Question: I'm working on a two-pane SwiftUI app with a sidebar and detail pane in a 'DoubleColumnNavigationView'.
I would like to open a 'NavigationLink' from the toolbar of the sidebar into the detail pane, as seen in "open from sidebar" in the gif below).
However, the view opens as a stack instead, as seen in "open from toolbar" in the gif below.
Using 'isDetailLink(true)' appears to have no effect.

'''
struct ContentView: View {
var body: some View {
NavigationView {
List {
NavigationLink(destination: Text("Opened from sidebar")) {
Text("Open from sidebar")
}
}.listStyle(SidebarListStyle())
.navigationTitle("Sidebar")
.toolbar {
ToolbarItem {
// This should open in detail pane
NavigationLink(destination: Text("Opened from toolbar")) {
Text("Open from toolbar")
}
}
}
Text("Detail pane")
}.navigationViewStyle(DoubleColumnNavigationViewStyle())
}
}
'''
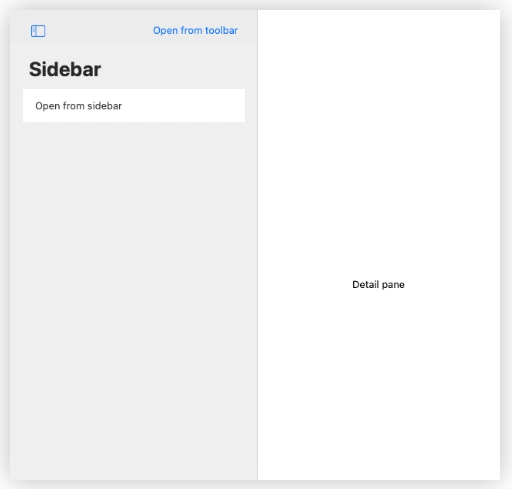
Answer: ## Universal solution
As you might know, 'NavigationLink' doesn't work well when placed in a 'toolbar'. What is suggested here - is to place a 'Button' into a 'toolbar' and use a hidden 'NavigationLink' somewhere in the code. The button tells the link to open the detail view and the link does the action. Here is your code adjusted with this suggestion:
'''
struct ContentView: View {
/// A state that tracks whether the link in the toolbar should be opened
@State var toolbarLinkSelected = false
var body: some View {
NavigationView {
List {
NavigationLink(destination: Text("Opened from sidebar")) {
Text("Open from sidebar")
}
}.listStyle(SidebarListStyle())
.navigationTitle("Sidebar")
.toolbar {
ToolbarItem {
Button(action: { toolbarLinkSelected = true }) {
Text("Open from toolbar")
}
}
}
.background(
NavigationLink(
destination: Text("Opened from toolbar"),
isActive: $toolbarLinkSelected
) {
EmptyView()
}.hidden() // The link is not visible to user
)
Text("Detail pane")
}.navigationViewStyle(DoubleColumnNavigationViewStyle())
}
}
'''
## iOS / iPadOS only solution
Also, if you only need to support iOS and iPadOS, you can use an older way of implementing it using 'navigationBarItems'. This won't work on macOS as this modifier is not available but works well for iOS/iPadOS. Here is the example:
'''
struct ContentView: View {
var body: some View {
NavigationView {
List {
NavigationLink(destination: Text("Opened from sidebar")) {
Text("Open from sidebar")
}
}.listStyle(SidebarListStyle())
.navigationTitle("Sidebar")
.navigationBarItems(trailing: NavigationLink(destination: Text("Opened from toolbar")) {
Text("Open from toolbar")
})
Text("Detail pane")
}.navigationViewStyle(DoubleColumnNavigationViewStyle())
}
}
'''